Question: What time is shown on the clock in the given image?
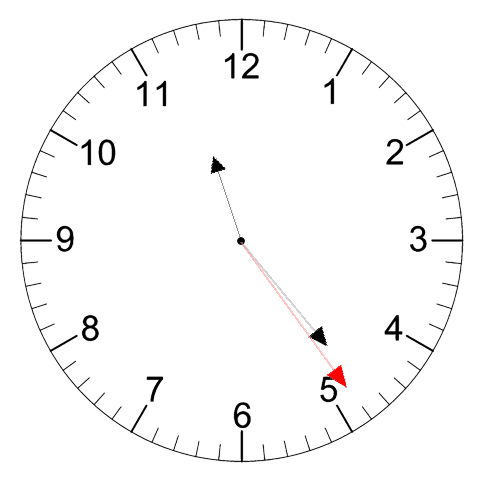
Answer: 11:23:24